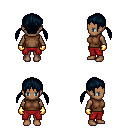
a pixel art fantasy rpg character, female body template, human, dark skin, brown sleeveless shirt, red pants, raven twin-tailed hairstyle, gold gloves, four views (front, back, left, right), 2x2 character sprite sheet, small pixel art, hard edges, no anti-aliasing